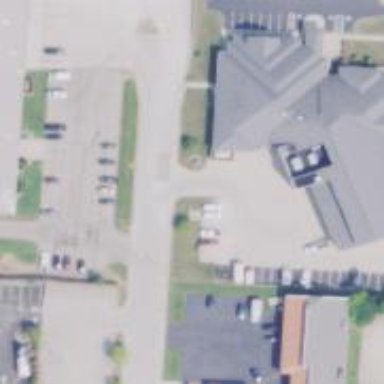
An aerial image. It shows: Fire station building.